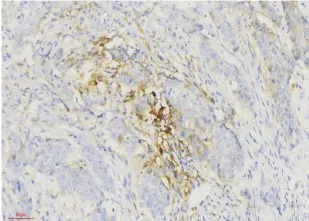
PD-L1 (-, interstitial 5.
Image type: pathology (immunostaining)